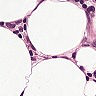
Metastatic tissue present: no